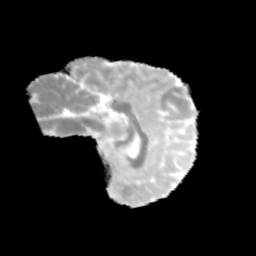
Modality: MD
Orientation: sagittal
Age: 13
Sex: male
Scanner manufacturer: siemens
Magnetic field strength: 3 T
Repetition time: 3.8 s
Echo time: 0.07 s